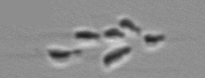
Label: Dinobryon